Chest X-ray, PA view. Patient: 55 years old, sex F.
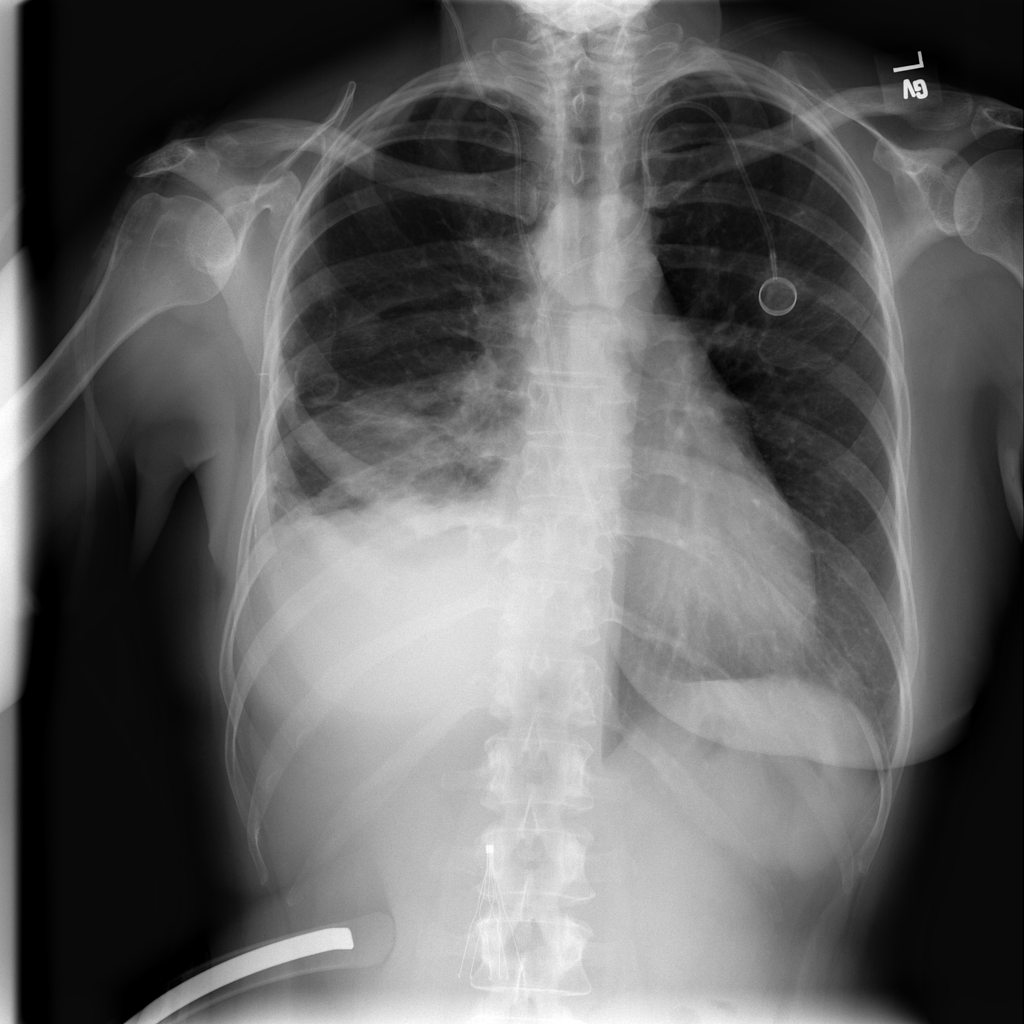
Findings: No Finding